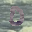
Label: 0